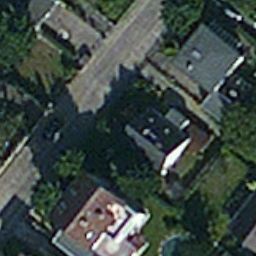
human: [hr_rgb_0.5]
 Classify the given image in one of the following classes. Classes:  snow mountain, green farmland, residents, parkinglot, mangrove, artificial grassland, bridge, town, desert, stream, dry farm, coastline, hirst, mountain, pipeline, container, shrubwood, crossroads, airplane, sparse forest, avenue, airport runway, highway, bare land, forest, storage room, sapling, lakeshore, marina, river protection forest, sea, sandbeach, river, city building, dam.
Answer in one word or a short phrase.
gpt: residents